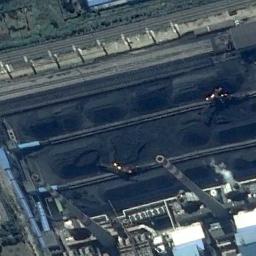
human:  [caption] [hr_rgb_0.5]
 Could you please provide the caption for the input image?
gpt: Many buildings of different shapes are next to the thermal power station .

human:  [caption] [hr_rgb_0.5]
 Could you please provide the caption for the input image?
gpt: The thermal power station is on the grass next to some buildings .

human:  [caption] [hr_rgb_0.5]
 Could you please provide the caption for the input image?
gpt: Plant and machinery in thermal power station, two chimneys, Coal yard next to .

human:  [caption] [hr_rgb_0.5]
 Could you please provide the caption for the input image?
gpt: There are about 10 thermal power stations here, and the roofs of the surrounding buildings are black .

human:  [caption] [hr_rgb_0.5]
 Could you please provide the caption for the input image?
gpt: There are some buildings on the thermal power station .